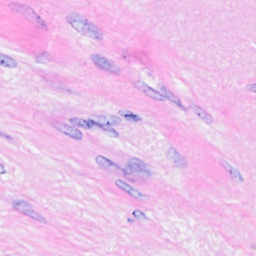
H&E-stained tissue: Breast